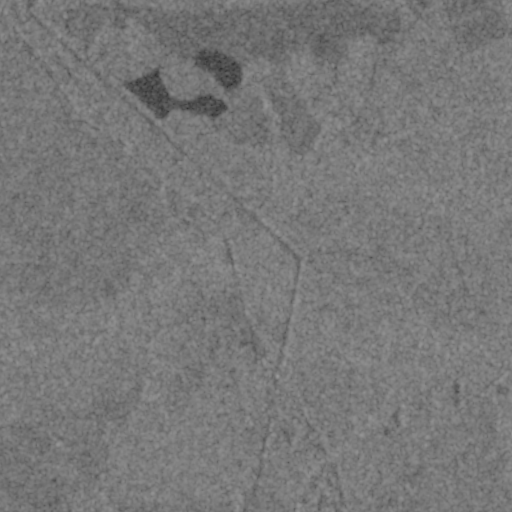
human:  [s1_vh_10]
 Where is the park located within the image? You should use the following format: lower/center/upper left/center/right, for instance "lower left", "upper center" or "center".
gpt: The park is located in the upper left of the image.
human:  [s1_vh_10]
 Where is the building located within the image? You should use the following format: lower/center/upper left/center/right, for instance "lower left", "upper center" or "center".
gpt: The building is located in the lower center of the image.
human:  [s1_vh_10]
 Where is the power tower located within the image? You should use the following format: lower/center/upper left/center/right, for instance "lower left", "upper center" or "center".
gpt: There is no power tower in the image.

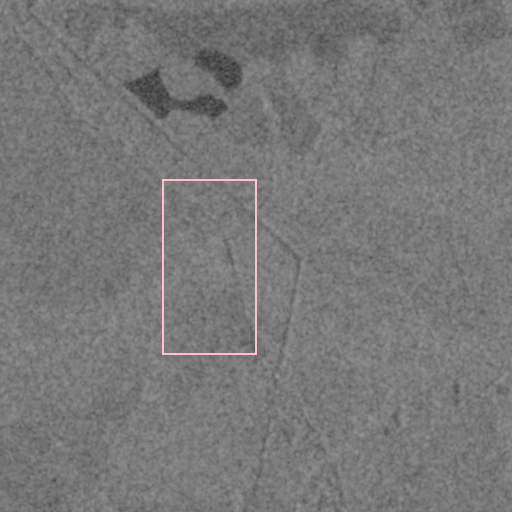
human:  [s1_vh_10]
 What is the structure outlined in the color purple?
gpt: There is no purple outline.
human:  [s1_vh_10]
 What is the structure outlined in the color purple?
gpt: There is no structure outlined in purple.